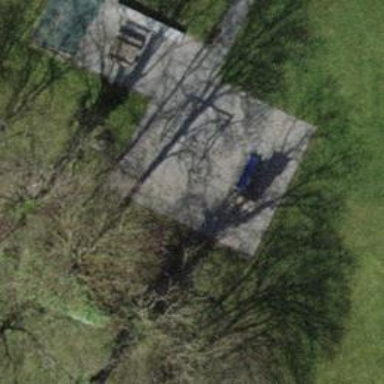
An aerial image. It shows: Playground with swings.